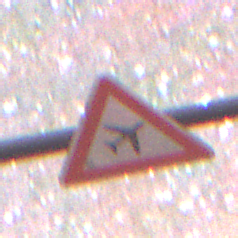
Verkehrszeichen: FlugbetriebLinks
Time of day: Night
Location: Outdoor (Nature)
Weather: Clear
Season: NotSpecified
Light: Natural